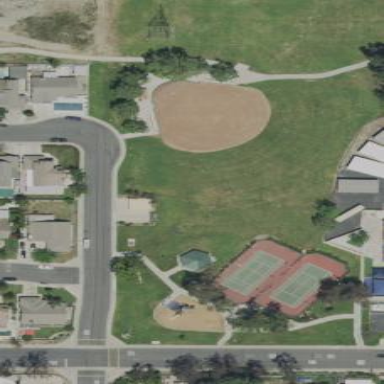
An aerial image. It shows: Baseball pitch for leisure land.